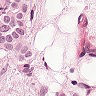
Metastatic tissue present: yes